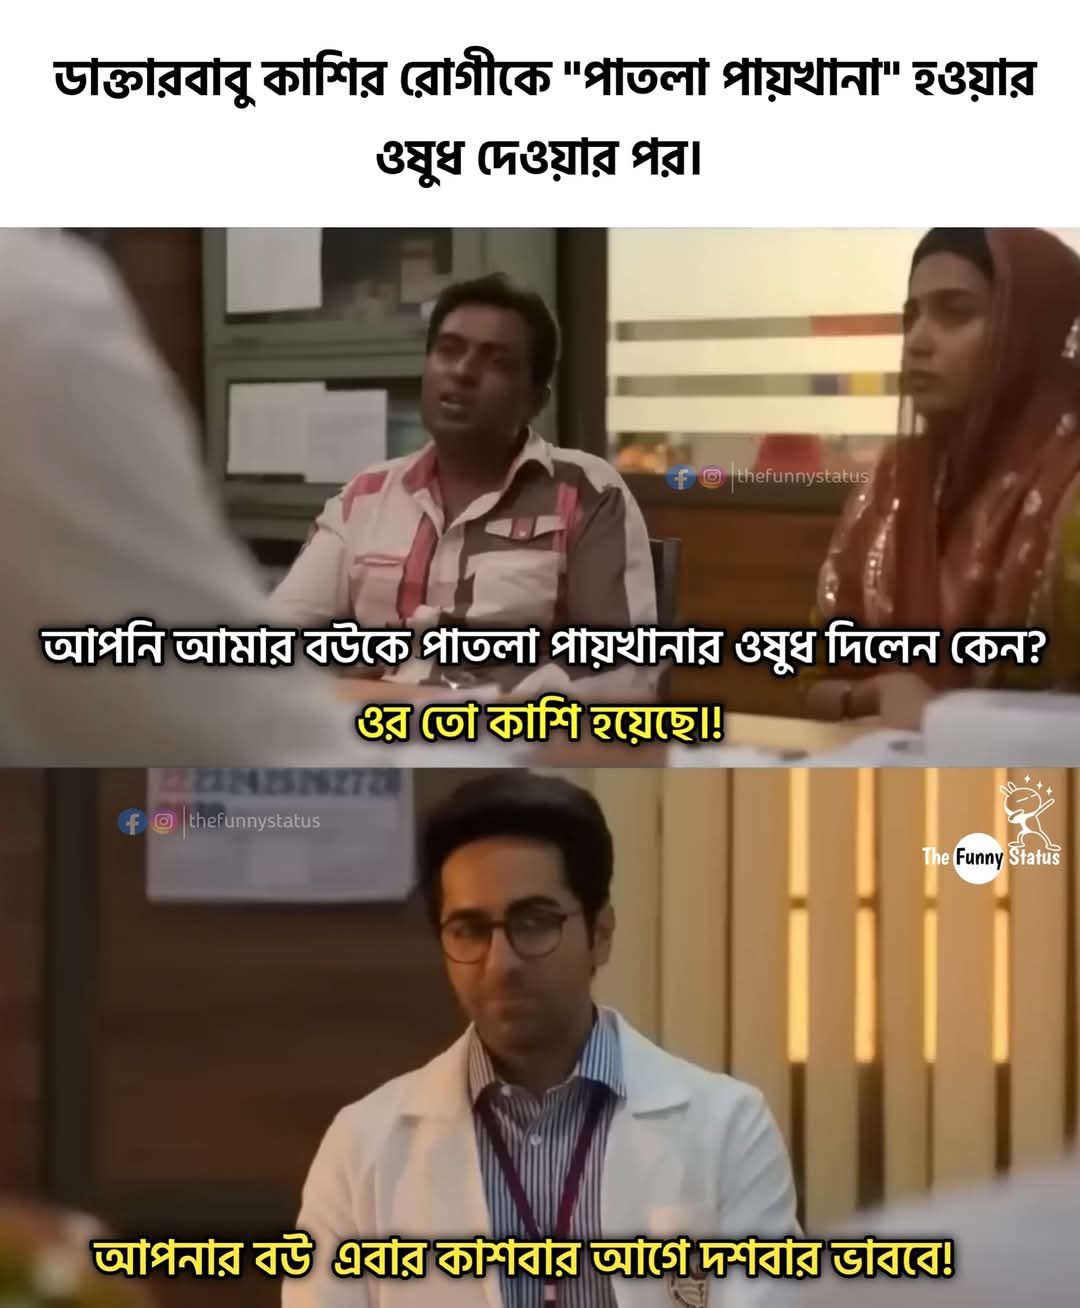
Text: ডাক্তারবাবু কাশির রোগীকে "পাতলা পায়খানা" হওয়ার ওষুধ দেওয়ার পর।
আপনি আমার বউকে পাতলা পায়খানার ওষুধ দিলেন কেন? ওর তো কাশি হয়েছে।!
আপনার বউ এবার কাশবার আগে দশবার ভাববে!
Label: Non Hate